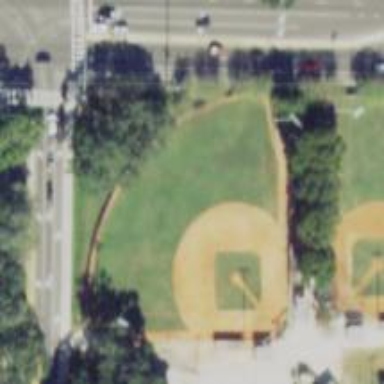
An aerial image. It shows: Baseball pitch for leisure and sports activities.